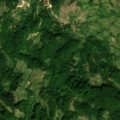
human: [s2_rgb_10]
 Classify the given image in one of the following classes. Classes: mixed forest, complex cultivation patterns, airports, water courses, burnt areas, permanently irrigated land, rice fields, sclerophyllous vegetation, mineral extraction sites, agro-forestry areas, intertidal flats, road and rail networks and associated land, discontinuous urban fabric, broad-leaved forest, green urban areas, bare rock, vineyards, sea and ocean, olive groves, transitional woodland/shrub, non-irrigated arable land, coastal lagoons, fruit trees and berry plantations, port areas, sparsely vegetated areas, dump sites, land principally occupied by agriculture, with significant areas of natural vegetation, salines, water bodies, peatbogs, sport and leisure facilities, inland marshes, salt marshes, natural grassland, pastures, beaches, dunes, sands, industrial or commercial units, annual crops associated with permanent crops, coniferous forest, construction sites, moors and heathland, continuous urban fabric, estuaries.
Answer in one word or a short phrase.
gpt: land principally occupied by agriculture, with significant areas of natural vegetation, broad-leaved forest, natural grassland, transitional woodland/shrub